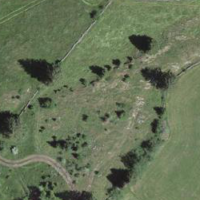
EUNIS habitat code: 52
Species observed at this site:
Primula veris